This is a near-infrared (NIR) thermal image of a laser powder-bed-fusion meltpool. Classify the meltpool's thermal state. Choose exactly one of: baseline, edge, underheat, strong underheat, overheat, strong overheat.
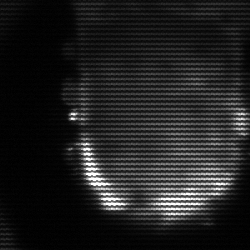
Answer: baseline